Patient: sex F, age 19
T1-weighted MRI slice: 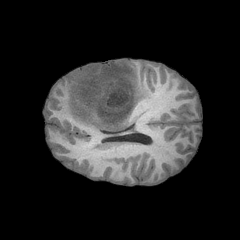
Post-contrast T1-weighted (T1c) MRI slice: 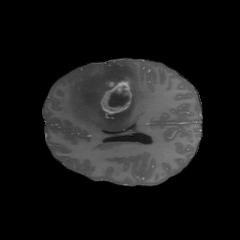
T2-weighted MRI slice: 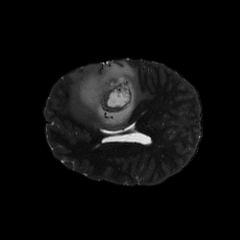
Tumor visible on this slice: yes
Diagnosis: Astrocytoma, IDH-mutant
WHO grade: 4